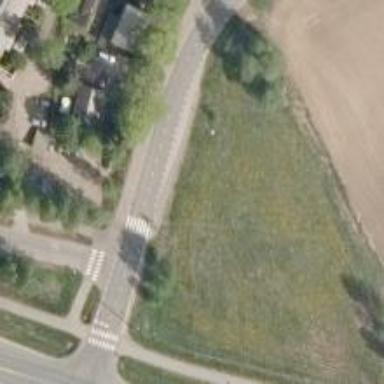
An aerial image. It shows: Asphalt cycleway.